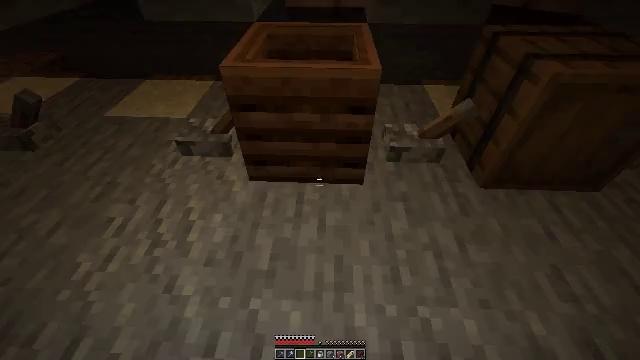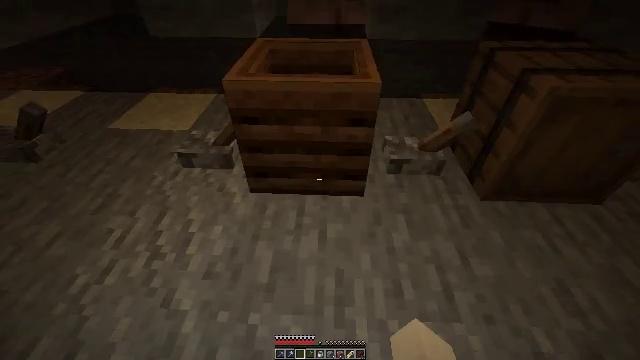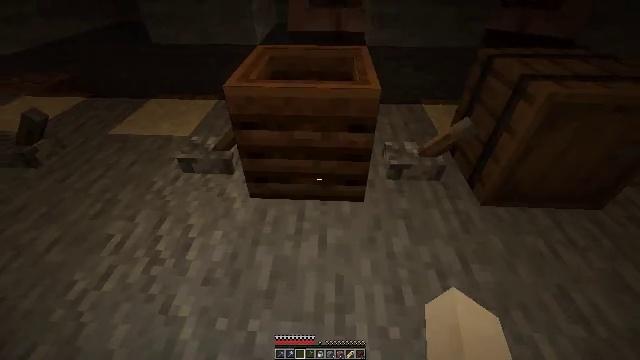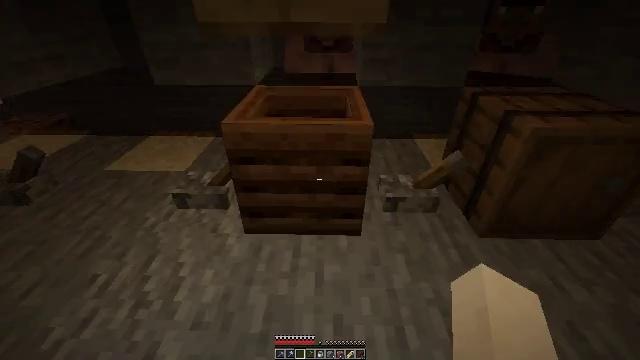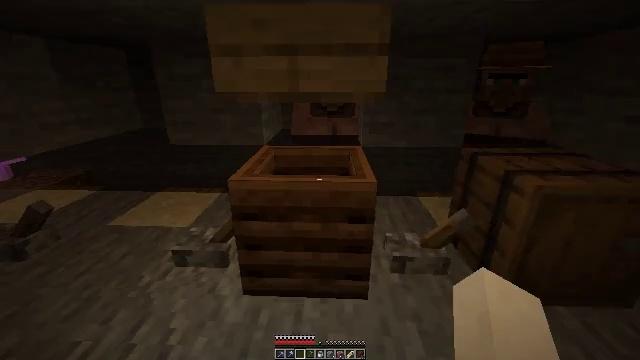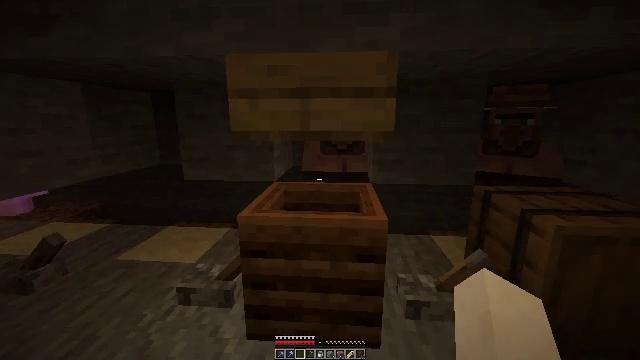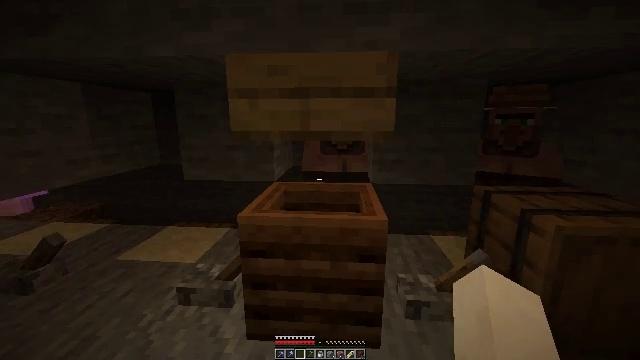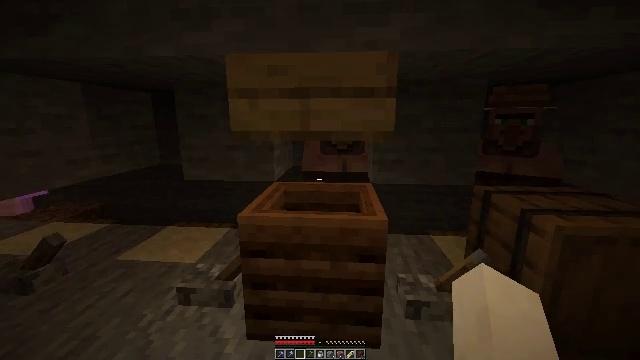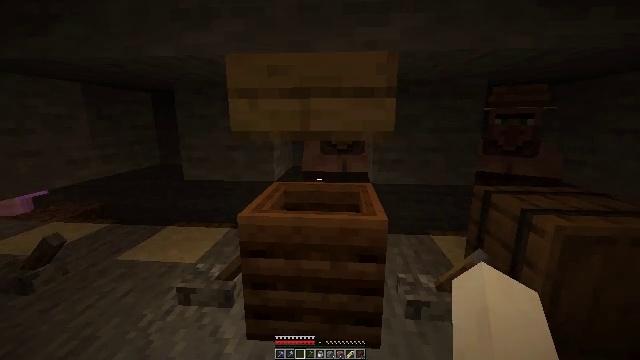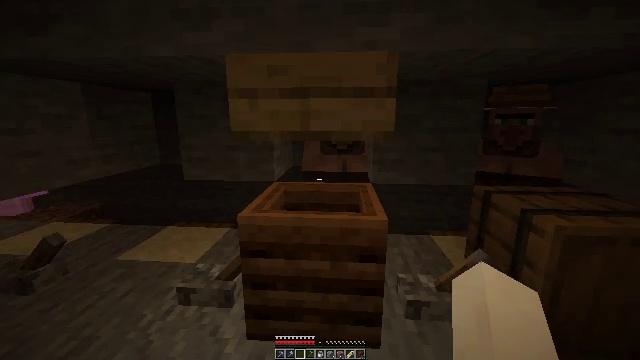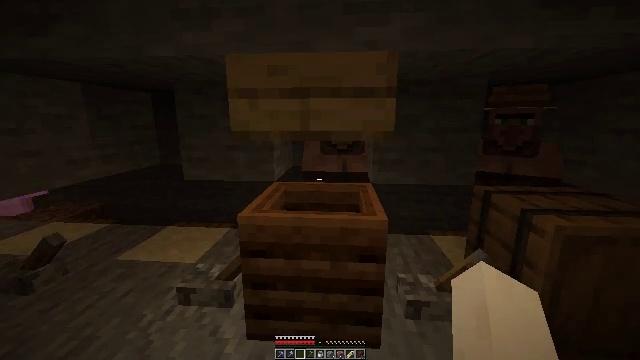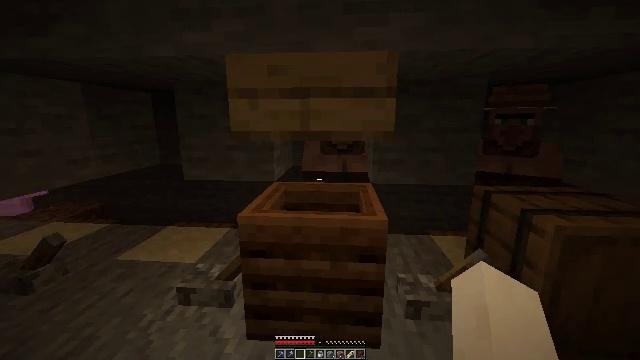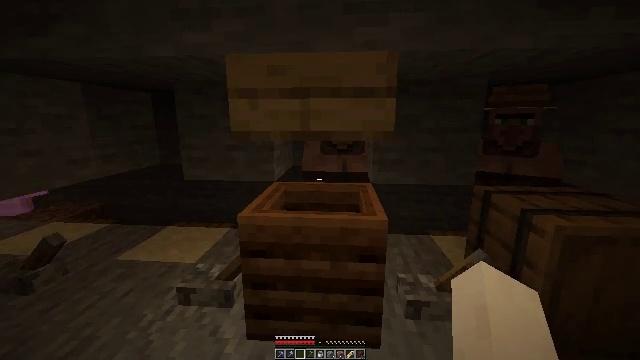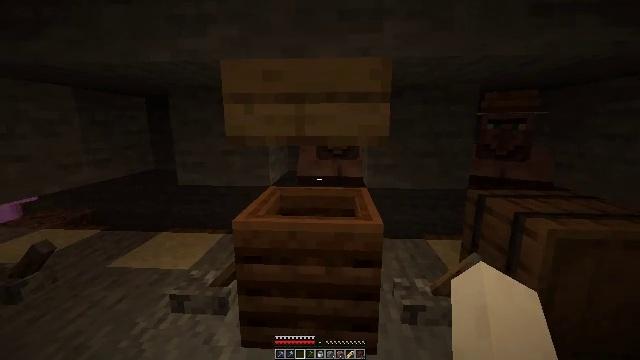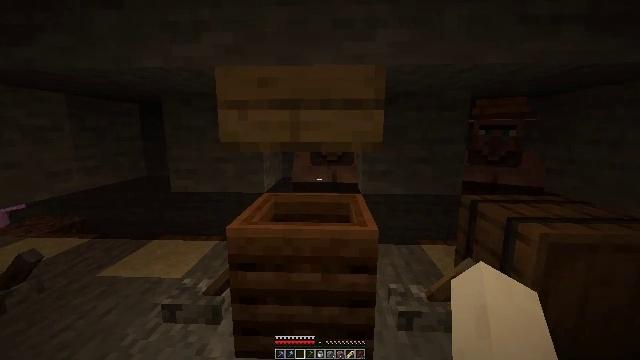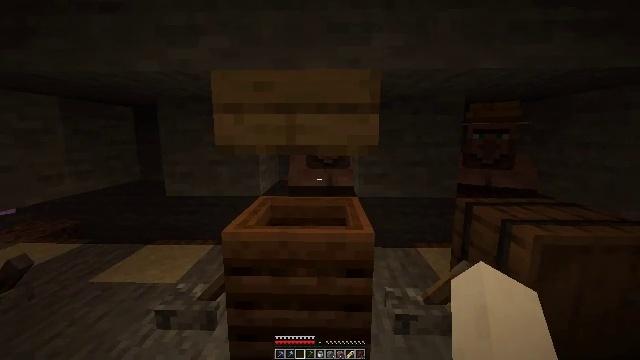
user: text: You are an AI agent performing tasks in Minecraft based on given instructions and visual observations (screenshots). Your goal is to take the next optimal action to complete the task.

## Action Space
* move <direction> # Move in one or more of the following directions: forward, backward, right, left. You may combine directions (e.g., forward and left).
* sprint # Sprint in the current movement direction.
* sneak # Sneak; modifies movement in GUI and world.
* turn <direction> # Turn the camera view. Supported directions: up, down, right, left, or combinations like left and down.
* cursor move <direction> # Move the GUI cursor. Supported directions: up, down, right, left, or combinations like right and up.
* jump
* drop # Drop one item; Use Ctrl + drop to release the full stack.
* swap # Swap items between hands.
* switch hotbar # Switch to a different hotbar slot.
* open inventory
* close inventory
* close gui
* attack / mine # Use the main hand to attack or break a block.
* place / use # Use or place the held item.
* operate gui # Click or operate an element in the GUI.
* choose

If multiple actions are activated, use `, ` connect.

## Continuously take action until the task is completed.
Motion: motion action
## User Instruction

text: Collect the composter for reuse.
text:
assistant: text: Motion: turn up
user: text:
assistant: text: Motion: turn up
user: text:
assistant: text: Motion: turn right and up
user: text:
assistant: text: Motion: turn left and up
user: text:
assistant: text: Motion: turn left and up
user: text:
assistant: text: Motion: no_op
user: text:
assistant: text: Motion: no_op
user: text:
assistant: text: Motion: no_op
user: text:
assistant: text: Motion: no_op
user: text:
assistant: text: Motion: no_op
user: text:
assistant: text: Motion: no_op
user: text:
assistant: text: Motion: no_op
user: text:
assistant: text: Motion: turn right and up
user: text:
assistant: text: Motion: turn right and up
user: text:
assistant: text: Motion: no_op
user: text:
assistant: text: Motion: no_op
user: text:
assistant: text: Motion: no_op
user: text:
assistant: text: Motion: no_op
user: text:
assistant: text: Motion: no_op
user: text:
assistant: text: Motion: no_op
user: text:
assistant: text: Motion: no_op
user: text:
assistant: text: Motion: no_op
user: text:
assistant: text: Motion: no_op
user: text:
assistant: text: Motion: no_op
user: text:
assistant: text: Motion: no_op
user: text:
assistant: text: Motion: no_op
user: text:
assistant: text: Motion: no_op
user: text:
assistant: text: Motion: no_op
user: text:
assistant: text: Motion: no_op
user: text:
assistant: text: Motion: no_op